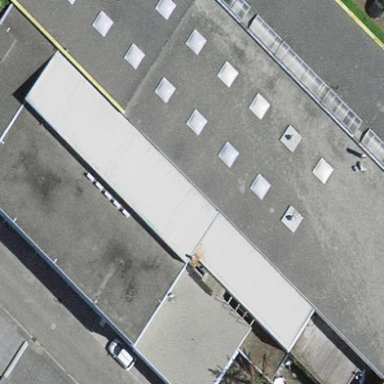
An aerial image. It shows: Industrial building.